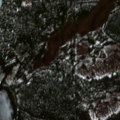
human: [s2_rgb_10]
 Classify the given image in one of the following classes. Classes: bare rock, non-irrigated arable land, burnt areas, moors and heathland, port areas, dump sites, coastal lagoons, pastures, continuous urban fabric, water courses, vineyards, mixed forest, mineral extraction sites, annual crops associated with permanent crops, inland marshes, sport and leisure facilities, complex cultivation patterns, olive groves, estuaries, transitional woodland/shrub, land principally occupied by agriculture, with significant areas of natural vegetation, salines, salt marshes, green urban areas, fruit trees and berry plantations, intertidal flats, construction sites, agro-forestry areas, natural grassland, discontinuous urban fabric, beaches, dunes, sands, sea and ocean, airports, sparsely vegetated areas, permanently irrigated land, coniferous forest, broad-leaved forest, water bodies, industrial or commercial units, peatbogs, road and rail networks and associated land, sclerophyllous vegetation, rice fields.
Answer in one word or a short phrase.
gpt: coniferous forest, peatbogs, water bodies